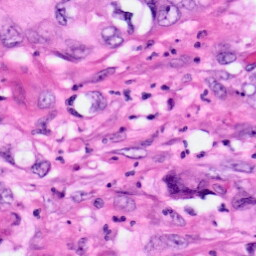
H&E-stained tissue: Pancreatic